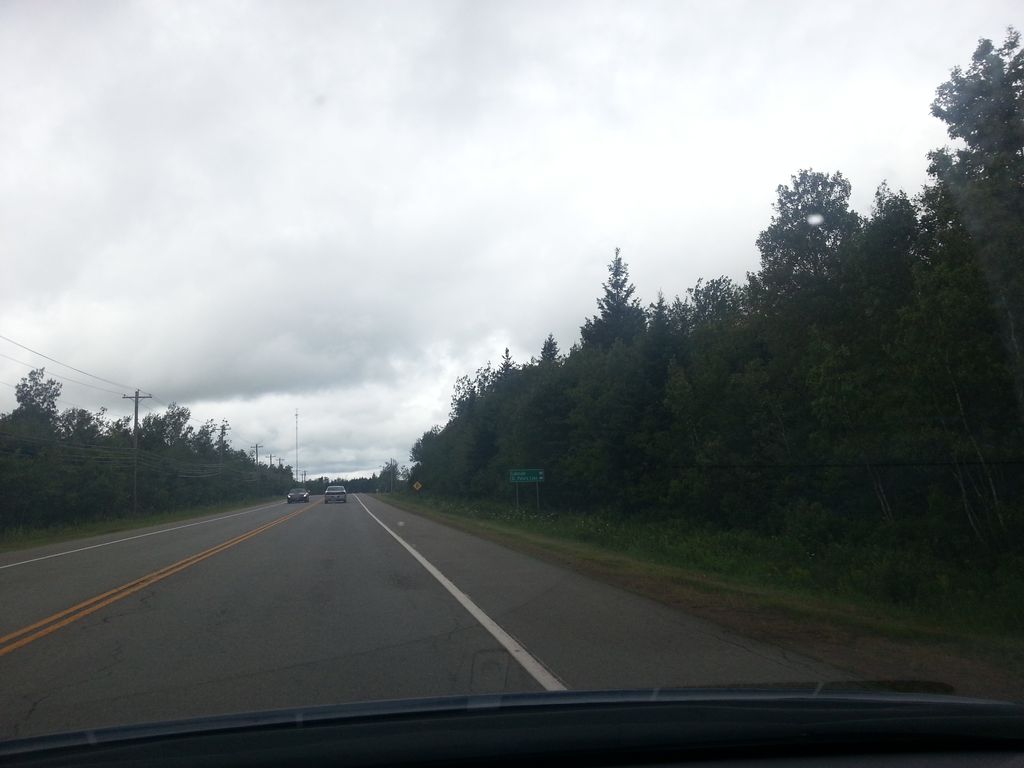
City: charlottetown